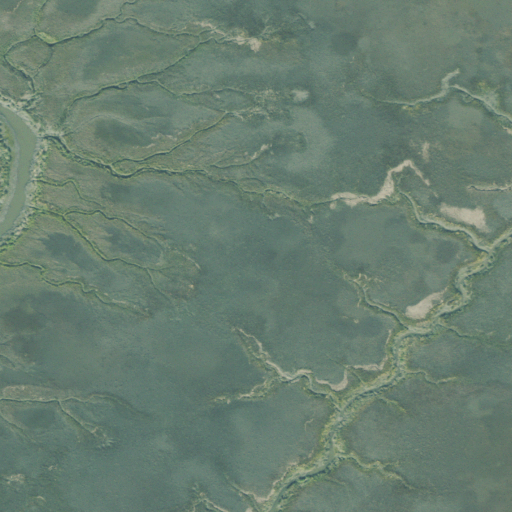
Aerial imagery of island in Georgia named Harveys Island containing herbaceous wetlands and open water